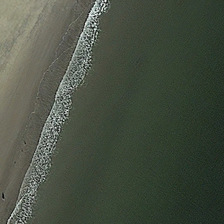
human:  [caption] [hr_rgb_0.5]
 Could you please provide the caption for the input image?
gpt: khaki beach is next to green ocean with white waves .

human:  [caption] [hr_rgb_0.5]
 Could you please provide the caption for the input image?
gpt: khaki beach is next to green ocean with white waves .

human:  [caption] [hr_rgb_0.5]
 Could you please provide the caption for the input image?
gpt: khaki beach is next to green ocean with white waves .

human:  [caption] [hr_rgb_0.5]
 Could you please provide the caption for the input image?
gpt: khaki beach is next to green ocean with white waves .

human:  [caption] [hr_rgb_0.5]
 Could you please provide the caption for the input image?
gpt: khaki beach is next to green ocean with white waves .